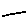
Label: line